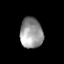
Tissue: prostate
Cell type: Myeloid cells
Senescence score: 0.3607
Nuclear area (px): 681
Mean DAPI intensity: 151.194